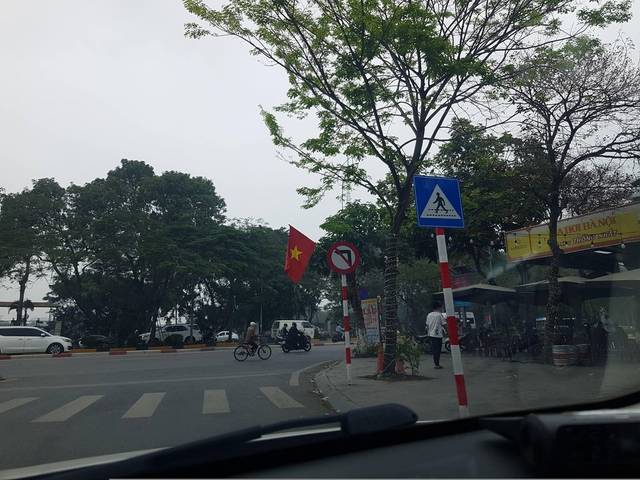
Region: Vietnam
Coordinates: 21.007, 105.844